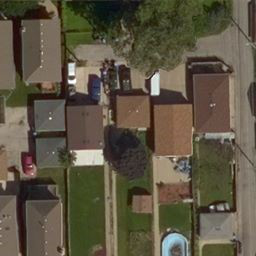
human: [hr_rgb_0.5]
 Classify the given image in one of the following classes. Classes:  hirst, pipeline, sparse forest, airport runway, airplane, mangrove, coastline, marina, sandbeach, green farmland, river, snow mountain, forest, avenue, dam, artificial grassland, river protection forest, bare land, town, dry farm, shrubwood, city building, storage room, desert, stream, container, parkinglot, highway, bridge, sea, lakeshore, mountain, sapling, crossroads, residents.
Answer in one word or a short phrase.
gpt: residents